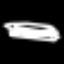
Label: pencil